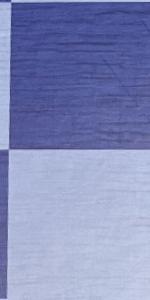
Label: Empty